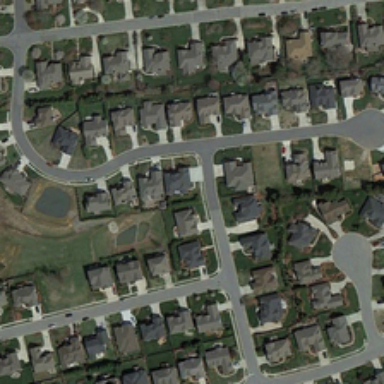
On both sides of the road were rows of gray roofs .